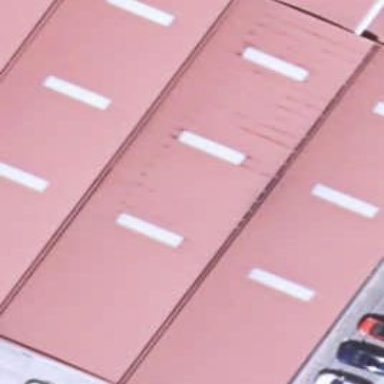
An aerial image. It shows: Industrial building.